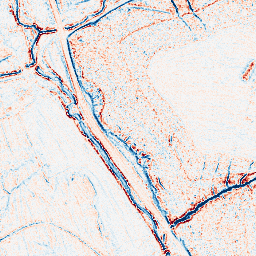
Category: edge_preserving
Decomposition family: anisotropic_diffusion
Decomposition parameters: iterations: 5
kappa: 10
gamma: 0.15
Upsampling method: sinc_hamming
Upsampling parameters: scale: 8
kernel_size: 16
Upsampling scale: 8